Breast ultrasound image
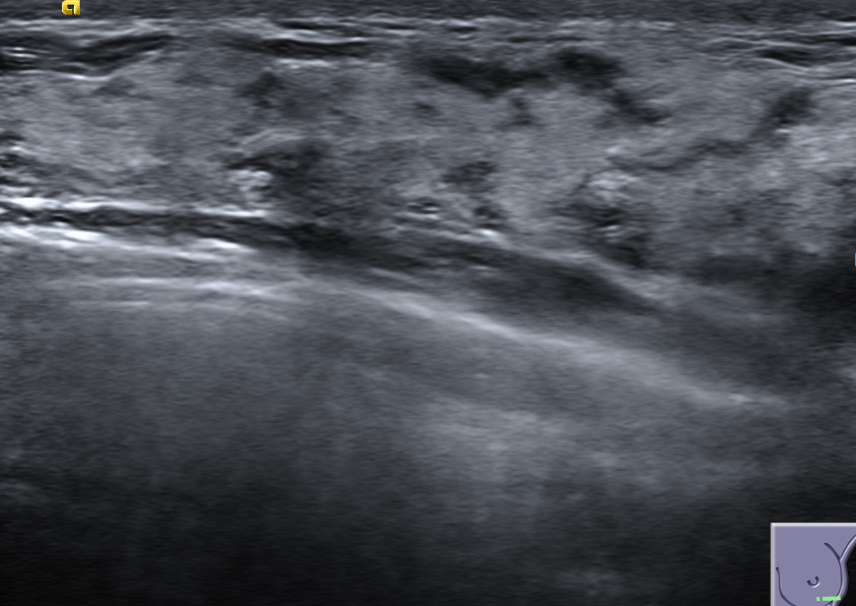
Diagnosis: normal